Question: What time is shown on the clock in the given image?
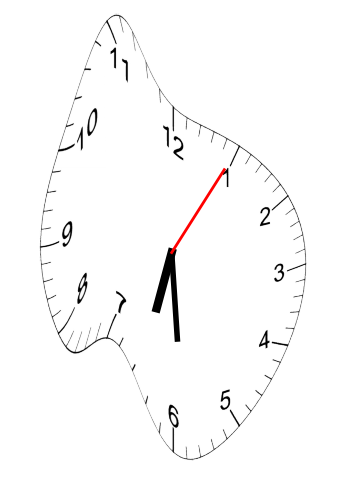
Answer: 06:29:05